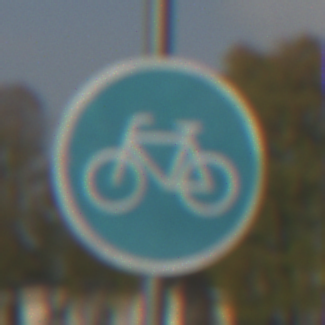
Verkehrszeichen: Radweg
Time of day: MorningAfternoon
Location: Outdoor (Suburban)
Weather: PartlyCloudy
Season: NotSpecified
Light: Natural